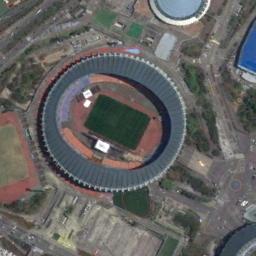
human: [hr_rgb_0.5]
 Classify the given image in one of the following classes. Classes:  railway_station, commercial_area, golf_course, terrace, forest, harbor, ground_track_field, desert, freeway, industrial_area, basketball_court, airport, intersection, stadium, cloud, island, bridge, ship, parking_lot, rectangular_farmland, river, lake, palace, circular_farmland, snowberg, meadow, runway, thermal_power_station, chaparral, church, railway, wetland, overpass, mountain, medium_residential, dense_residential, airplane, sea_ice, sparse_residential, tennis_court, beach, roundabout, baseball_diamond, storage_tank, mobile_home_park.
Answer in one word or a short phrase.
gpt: stadium